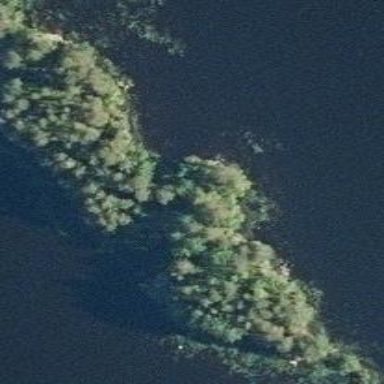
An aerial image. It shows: Islet.